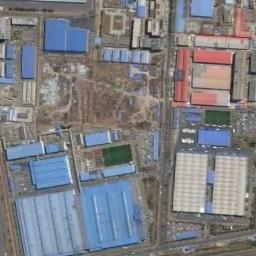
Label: industrial_area